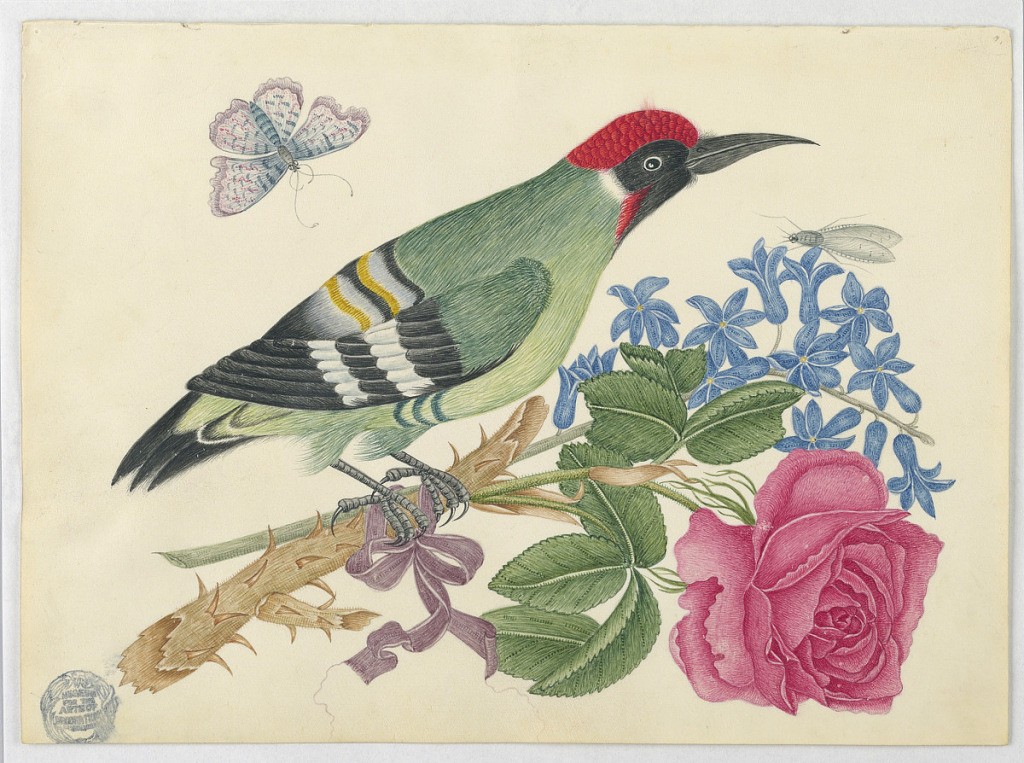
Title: European Green Woodpecker on Branch with Rose and Forget-Me-Nots
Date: ca. 1800–1830
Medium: Pen and ink, graphite on coated wove paper
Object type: Drawing
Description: European Green Woodpecker on Branch with Rose and Forget-Me-Nots